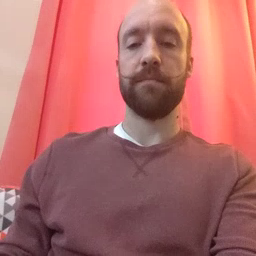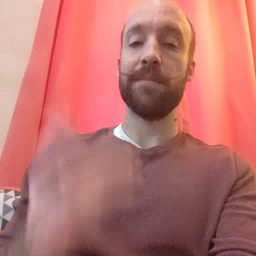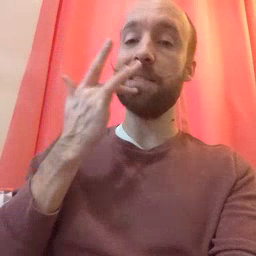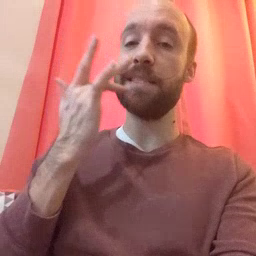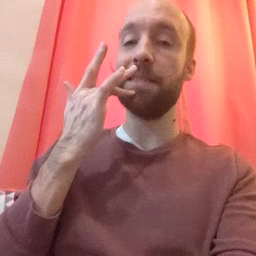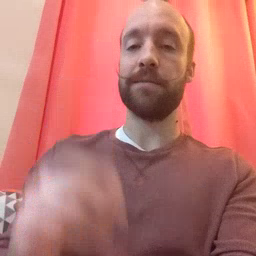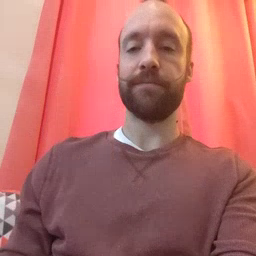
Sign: taste